Field crop: maize
Growth stage: 2
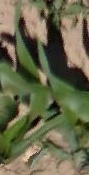
Species: maize